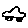
Label: car